Question: I need a ListView with two columns: the first one is for picture(mark question as true or false with some picture), and the second one contains some text, for example "Question No. 3".
Can I implement it with listview or is there any other tool to to that?
It should look like:

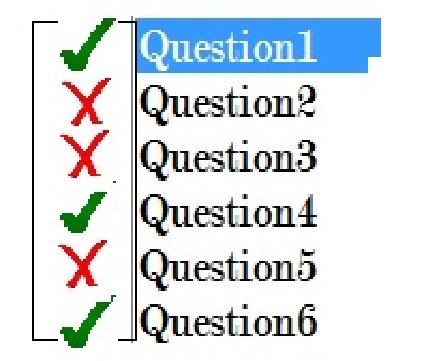
Answer: How about using a 'ListView' or a 'DataGridView'?
Since that what you are trying to archieve is actually not directly supported by using a 'ListBox' (at least I didn't found anything specific) and therefore needs more attention to implement, I'd like to recommend you use one of the 2 controls above.
See <URL> for some snippets.